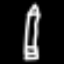
Label: pencil